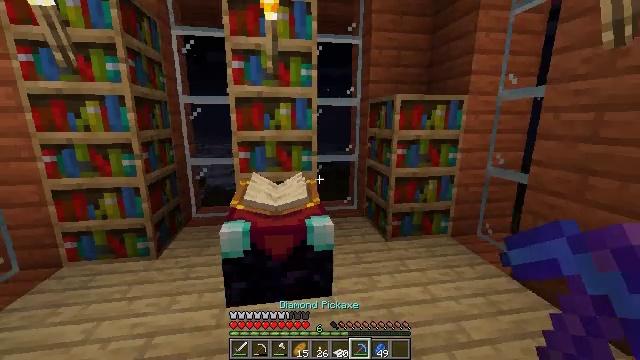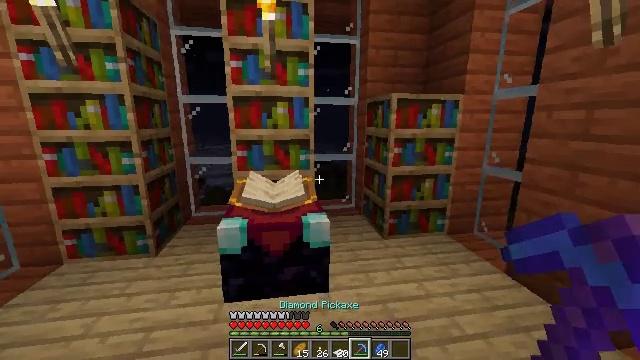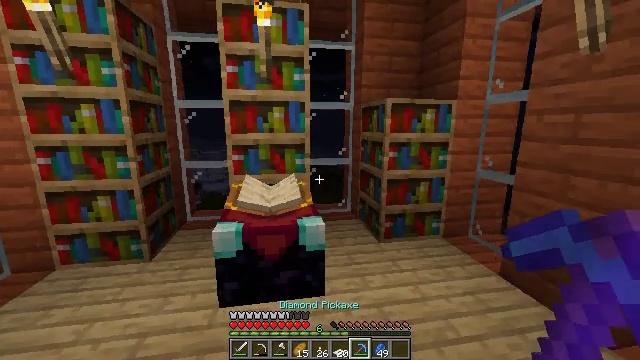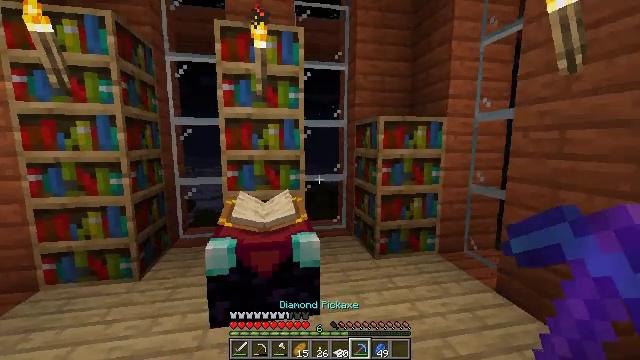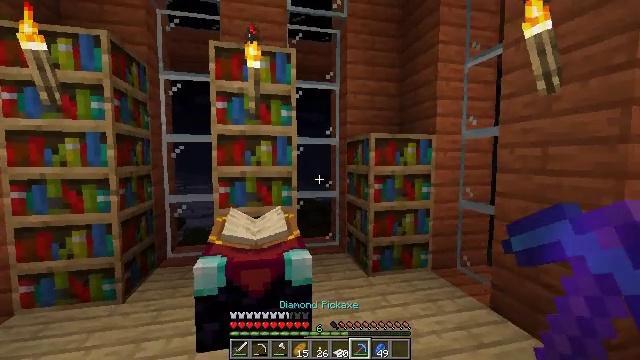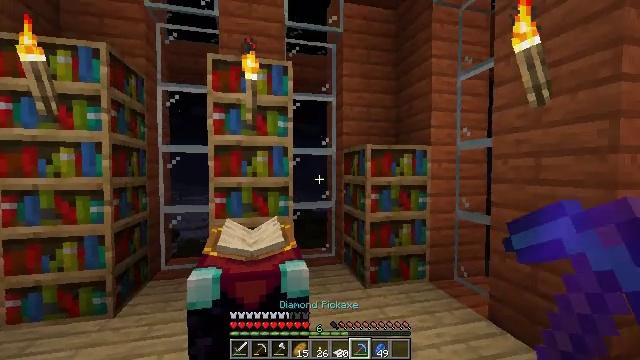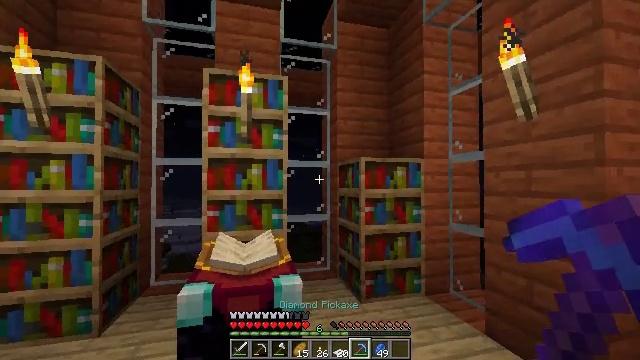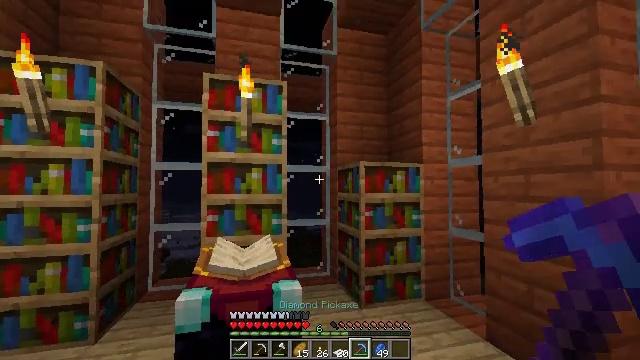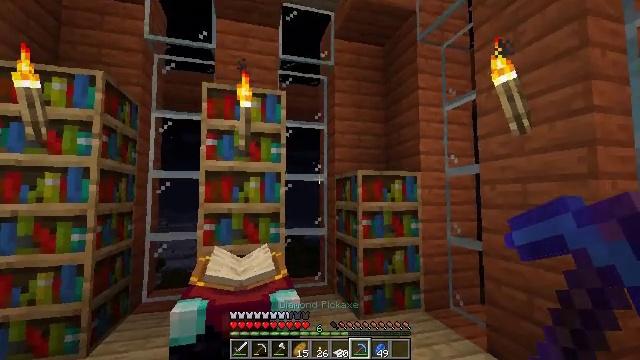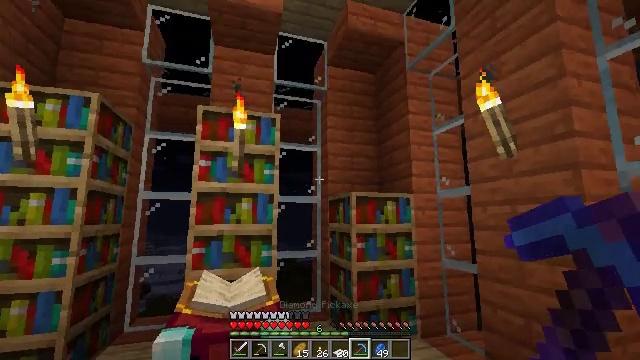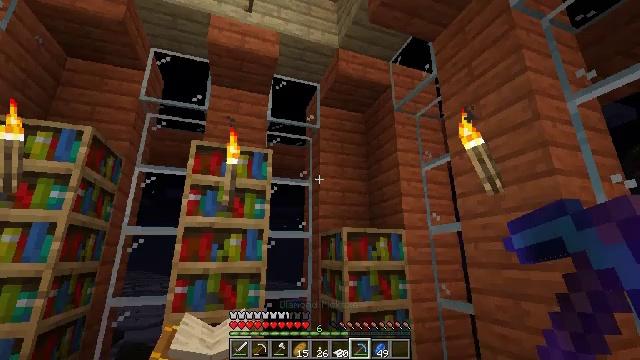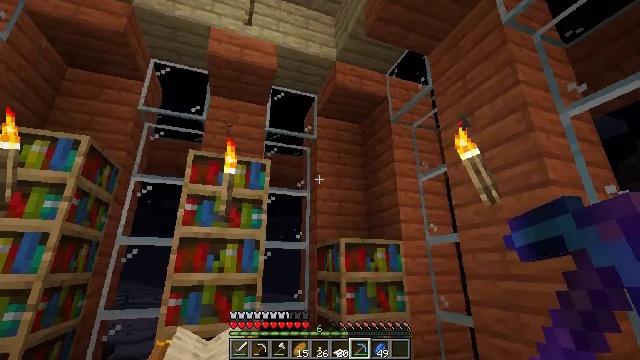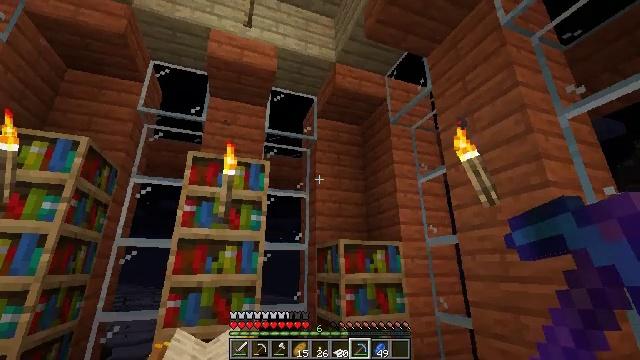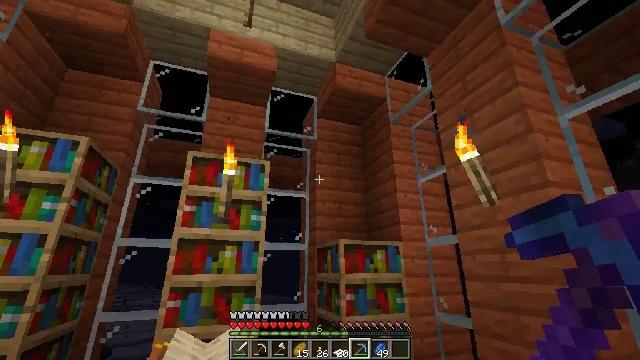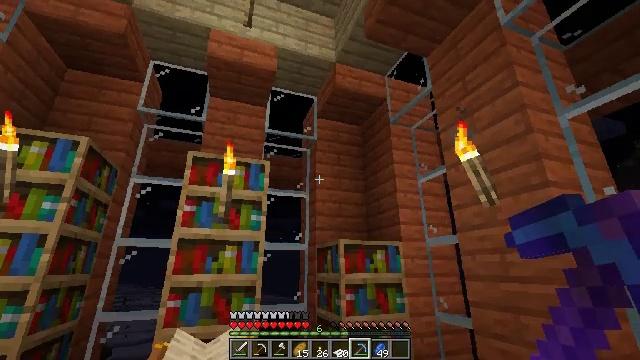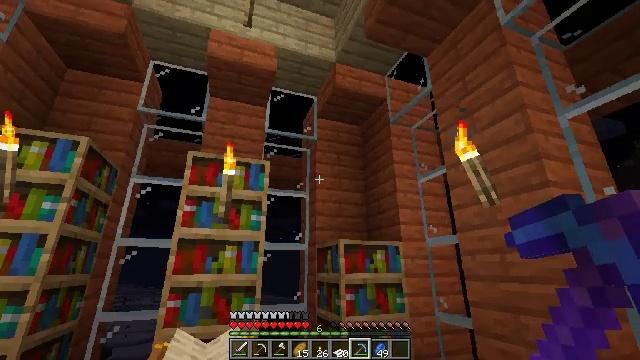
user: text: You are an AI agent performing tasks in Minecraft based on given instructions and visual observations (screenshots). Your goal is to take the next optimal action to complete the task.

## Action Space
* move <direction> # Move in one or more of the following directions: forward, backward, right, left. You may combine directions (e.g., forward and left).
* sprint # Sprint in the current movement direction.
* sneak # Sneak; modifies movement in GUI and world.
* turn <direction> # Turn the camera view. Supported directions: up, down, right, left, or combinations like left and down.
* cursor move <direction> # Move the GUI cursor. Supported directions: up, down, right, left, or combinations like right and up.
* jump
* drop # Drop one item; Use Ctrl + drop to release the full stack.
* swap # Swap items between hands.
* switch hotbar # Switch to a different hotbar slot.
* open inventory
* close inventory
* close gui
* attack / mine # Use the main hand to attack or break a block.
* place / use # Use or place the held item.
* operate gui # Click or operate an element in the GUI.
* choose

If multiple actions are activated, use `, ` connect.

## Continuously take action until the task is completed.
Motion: motion action
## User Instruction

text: Combine paper and leather on the crafting table to craft a book.
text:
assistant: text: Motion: no_op
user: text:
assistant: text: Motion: turn up
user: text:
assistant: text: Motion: turn right and up
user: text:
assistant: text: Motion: turn right and up
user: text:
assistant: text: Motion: turn up
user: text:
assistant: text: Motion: turn right and up
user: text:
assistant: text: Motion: turn up
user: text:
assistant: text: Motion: turn up
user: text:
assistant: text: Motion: turn right and up
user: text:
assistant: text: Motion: turn right and up
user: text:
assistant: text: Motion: turn up
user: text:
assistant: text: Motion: no_op
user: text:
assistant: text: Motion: no_op
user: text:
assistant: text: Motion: no_op
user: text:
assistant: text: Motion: no_op
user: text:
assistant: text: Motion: no_op
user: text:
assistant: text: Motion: turn up
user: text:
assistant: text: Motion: turn left and up
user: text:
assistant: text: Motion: turn left and up
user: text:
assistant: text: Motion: turn up
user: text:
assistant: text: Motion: no_op
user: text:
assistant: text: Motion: no_op
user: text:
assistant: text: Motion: no_op
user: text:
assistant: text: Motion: no_op
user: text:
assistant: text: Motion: no_op
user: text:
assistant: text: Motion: no_op
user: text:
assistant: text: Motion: no_op
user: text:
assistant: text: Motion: no_op
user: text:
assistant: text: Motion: no_op
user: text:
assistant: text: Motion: no_op